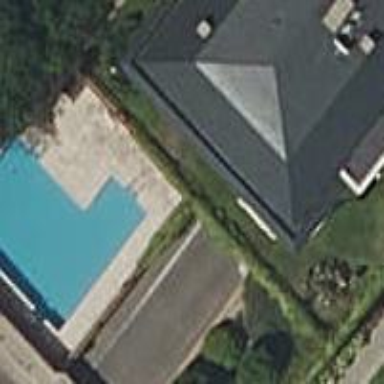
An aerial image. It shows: Swimming pool area designated for leisure and sports activities.